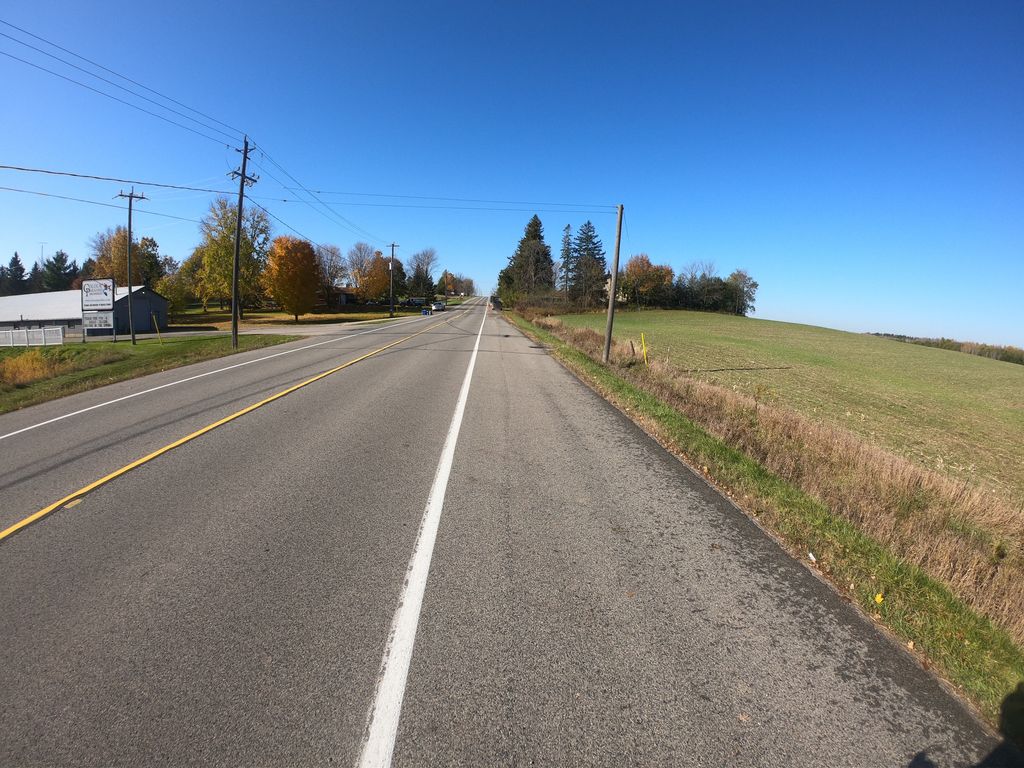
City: kitchener-waterloo